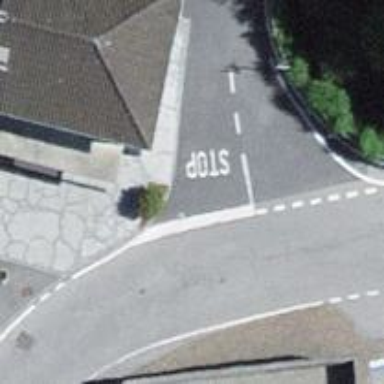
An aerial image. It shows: Solid stop line road marking on the road.